Question: I have a general problem with plotting a good looking legend for the following data set.
'''
df1 <- data.frame("ShearRate" = rep(c(1,5,10), rep(5,3)), "Time" = seq(1,15,1),
"Viscosity" = c(runif(5,15,20), runif(5,10,15), runif(5,5,10)),
"Test" = "Test1", "Interval" = rep(c("Interval1", "Interval2", "Interval3"),rep(5,3)))
df2 <- data.frame("ShearRate" = rep(c(1,5,10), rep(5,3)), "Time" = seq(1,15,1),
"Viscosity" = c(runif(5,15,20), runif(5,10,15), runif(5,5,10)),
"Test" = "Test2", "Interval" = rep(c("Interval1", "Interval2", "Interval3"),rep(5,3)))
df <- full_join(df1,df2)
rm(df1,df2)
df$Test <- as.factor(df$Test)
df$Interval <- as.factor(df$Interval)
'''
Right now I am able to prodoce the following plot:
'''
df %>%
ggplot(aes(Time, Viscosity, col = interaction(Test,factor(ShearRate), sep="/Shear Rate [mPas]: ")))+
theme_bw() +
geom_smooth(show.legend = T) +
scale_colour_manual(values = c("red3", "blue3", "red2", "blue2", "red", "blue")) +
geom_point(aes(shape = Interval)) +
labs(x = "Time [s]", y = "Viscosity [mPas]", col = "Test ID")
'''
which looks fine to me:

I needed to use the interaction of the variable 'Test' with the variable 'ShearRate'to achieve this plot. But I am really not satisfied with the legend it generates. Actually I would love to have a legend for the Test. Something like red: Test1 and blue: Test2. And a legend with a hue which gives us the intensity of continuous 'ShearRate'
I hope my question is clear and that my MWE helps you to understand my problem.
Best regards!
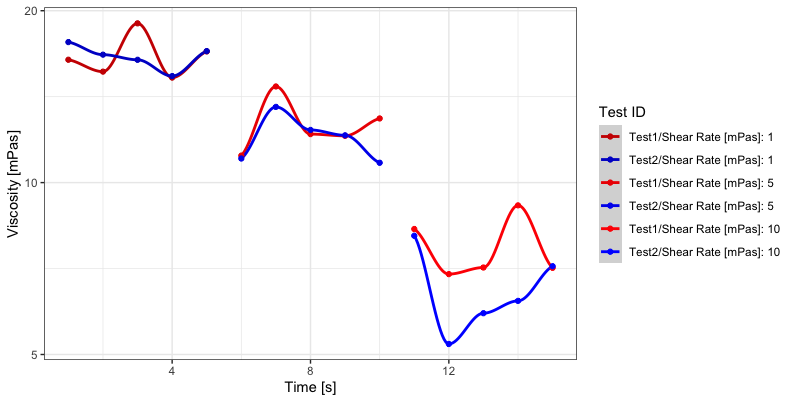
Answer: I'm not quite sure what you mean by having a different hue for the values of 'ShearRate' if you wish to specify the colors according to 'Test'. I you mean have a bluish gradient for 'ShearRate' when 'Test == "Test2"' and a reddish gradient when 'Test == "Test1"'. This isn't really possible natively in ggplot, but you can do it using 'ggnewscale':
'''
library(ggnewscale)
ggplot(mapping = aes(Time, Viscosity)) +
geom_line(data = df[df$Test == "Test1",],
aes(color = ShearRate, group = factor(ShearRate)),
stat = "smooth",
show.legend = TRUE, size = 1) +
geom_point(data = df[df$Test == "Test1",],
aes(shape = Interval, color = ShearRate)) +
scale_color_gradient(low = "red4", high = "tomato",
name = "Test1:
Shear rate") +
ggnewscale::new_scale_color() +
geom_line(data = df[df$Test == "Test2",],
aes(color = ShearRate, group = factor(ShearRate)),
stat = "smooth",
show.legend = TRUE, size = 1) +
geom_point(data = df[df$Test == "Test2",],
aes(shape = Interval, color = ShearRate)) +
scale_color_gradient(low = "blue4", high = "deepskyblue",
name = "Test2:
Shear rate") +
labs(x = "Time [s]", y = "Viscosity [mPas]") +
guides(alpha = guide_none(), shape = guide_none()) +
theme_bw() +
theme(legend.direction = "horizontal")
'''
<URL>